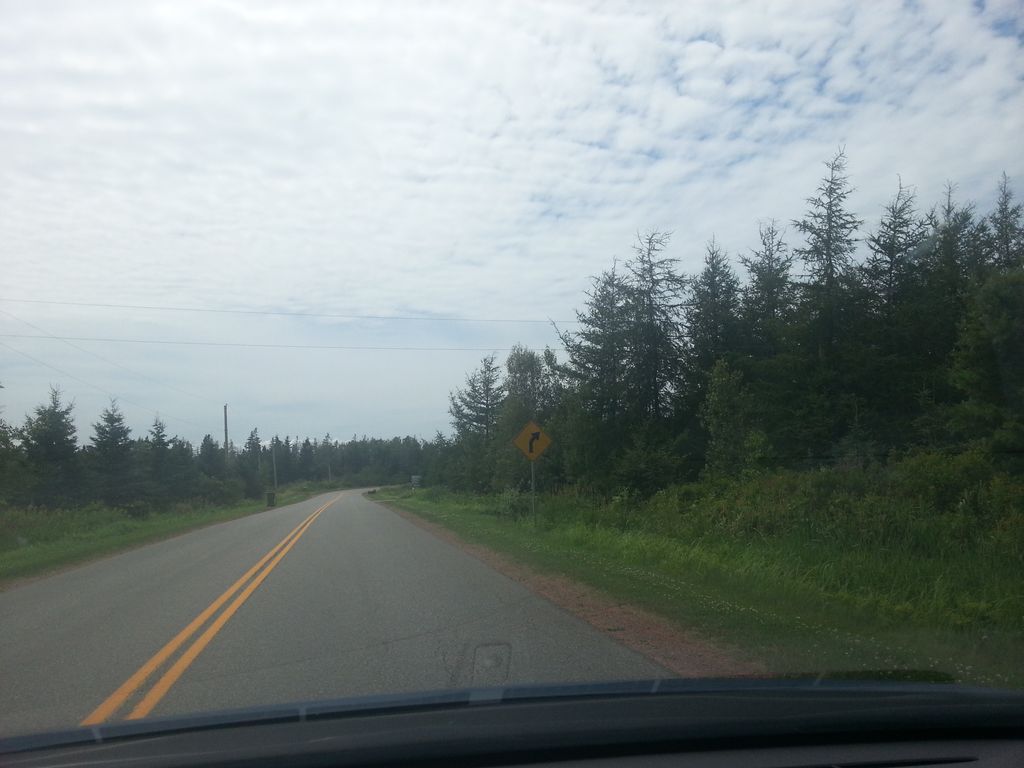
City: charlottetown